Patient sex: F
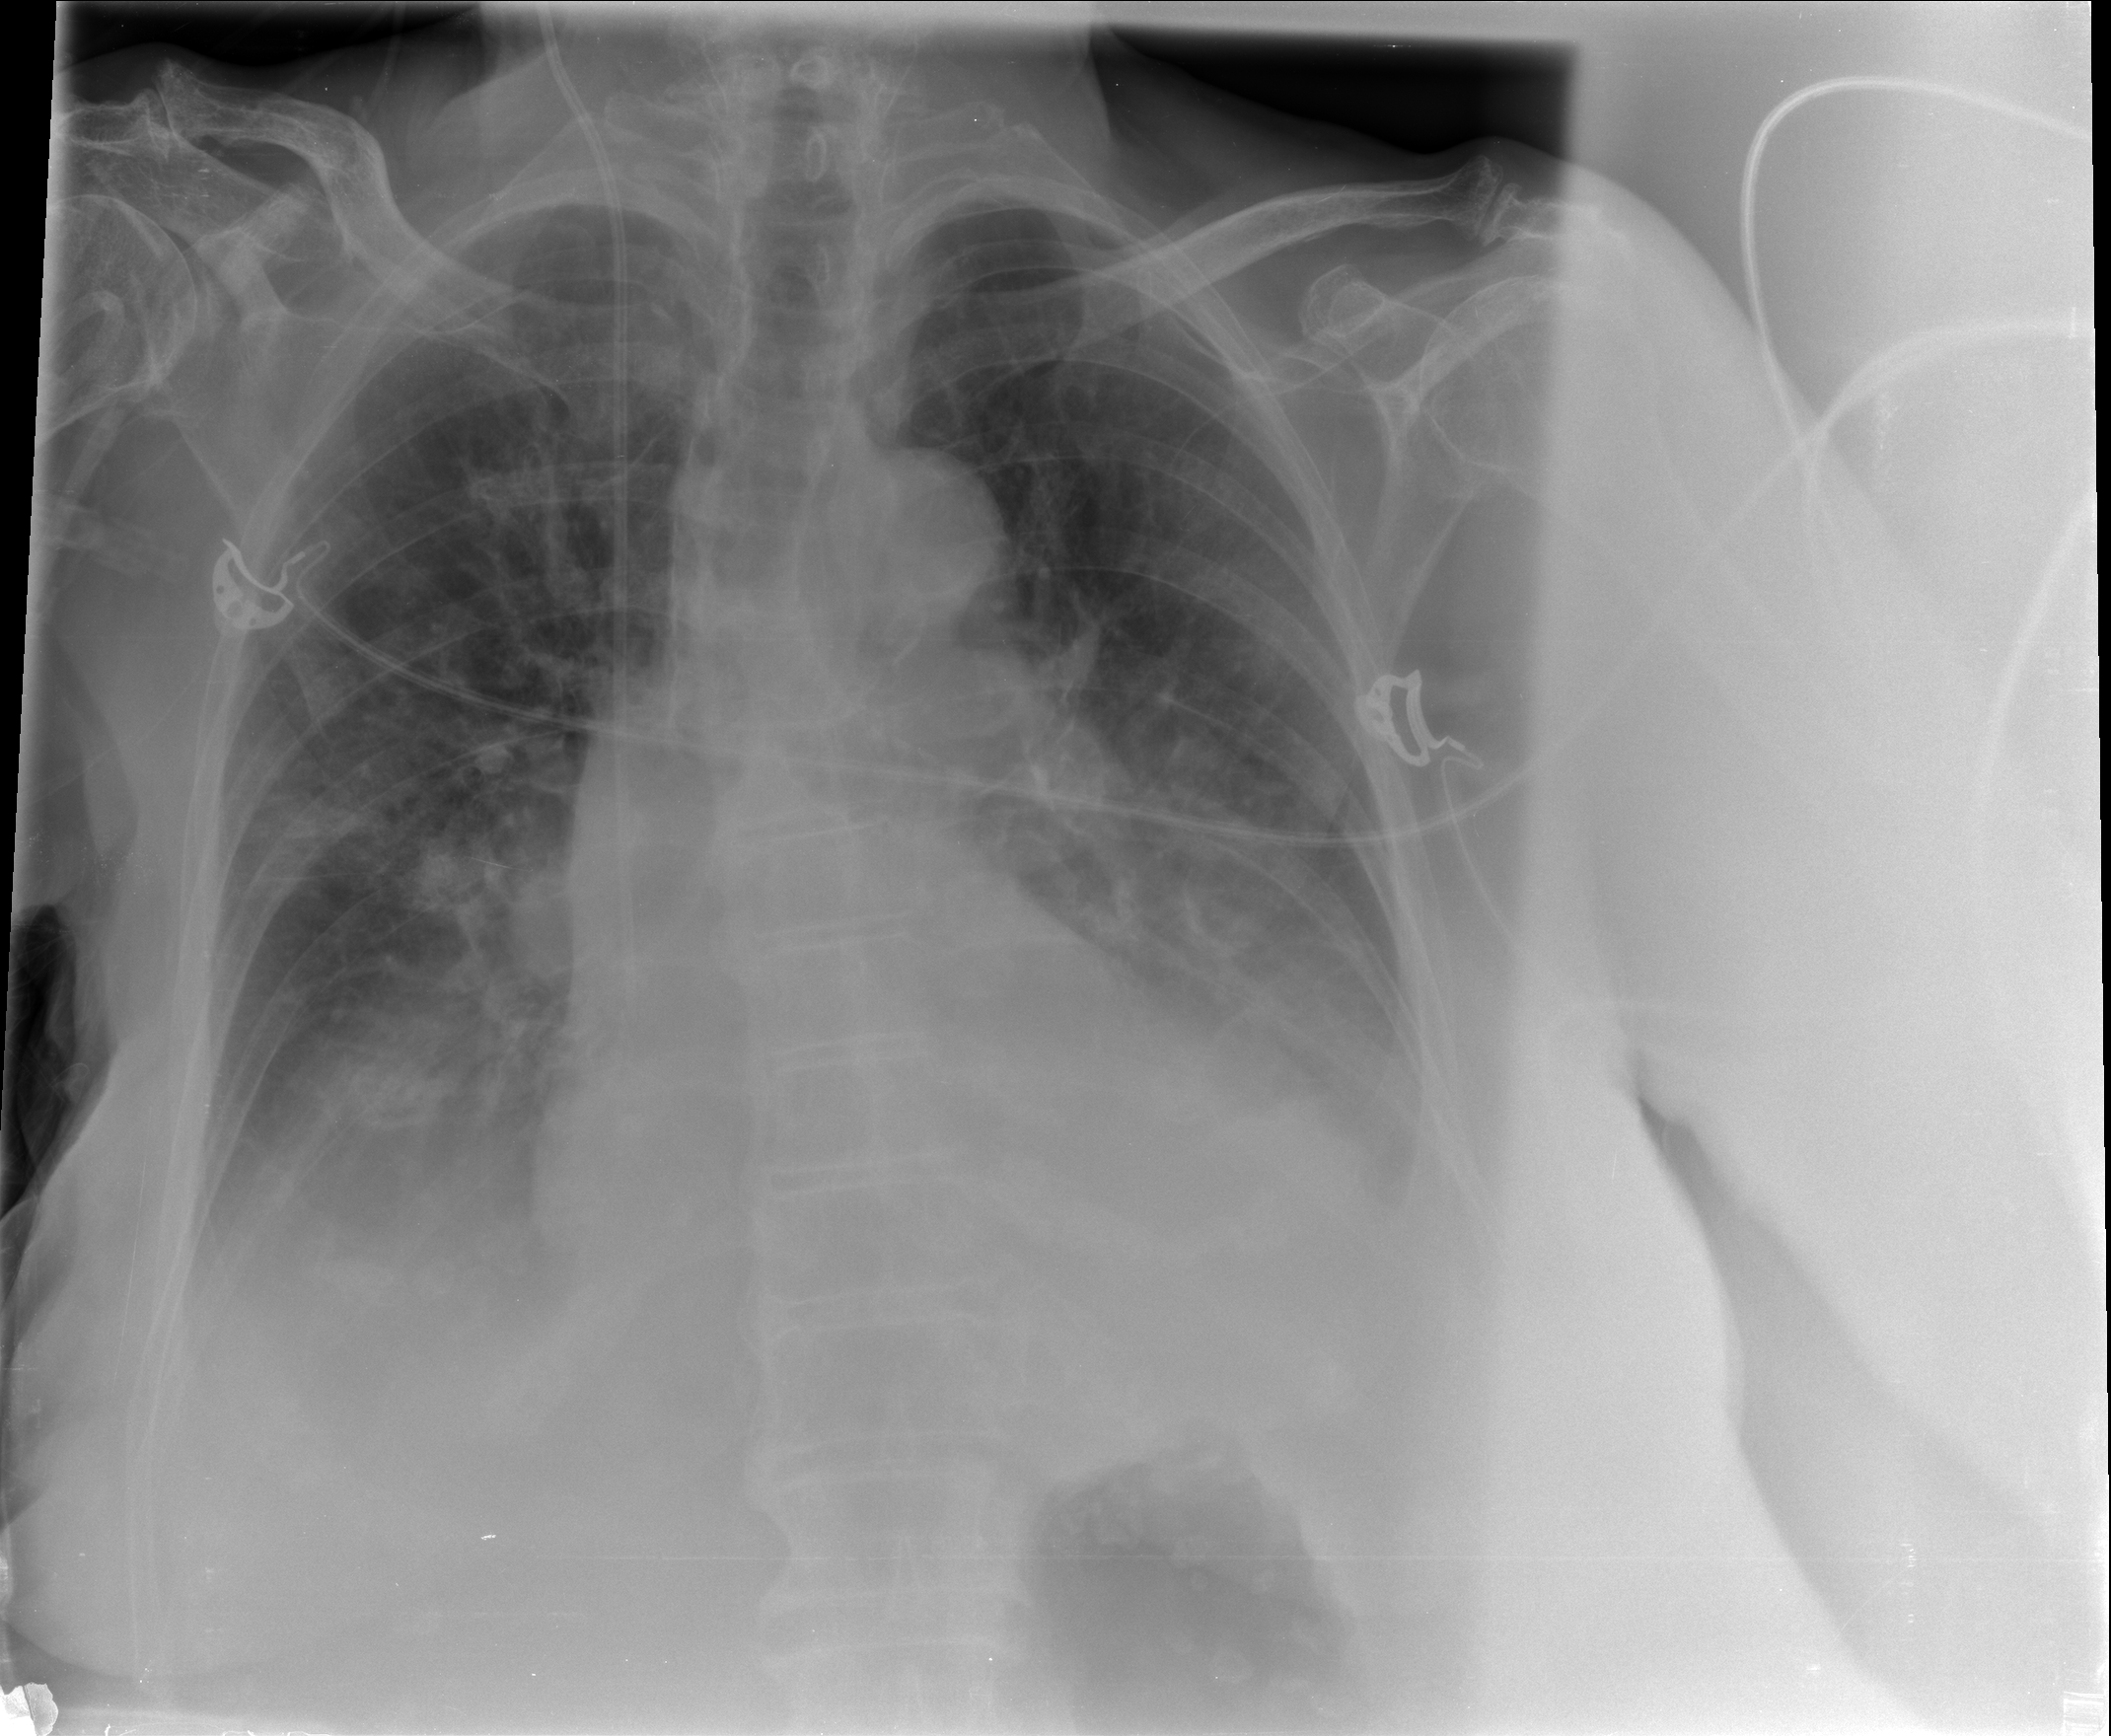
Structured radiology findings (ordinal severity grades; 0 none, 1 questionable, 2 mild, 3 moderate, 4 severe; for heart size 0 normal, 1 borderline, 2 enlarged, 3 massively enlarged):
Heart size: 2
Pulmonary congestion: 0
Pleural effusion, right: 2
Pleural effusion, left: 2
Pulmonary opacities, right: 0
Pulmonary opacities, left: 0
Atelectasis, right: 2
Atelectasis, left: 2